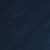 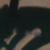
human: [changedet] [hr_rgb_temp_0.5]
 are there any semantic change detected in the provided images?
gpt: An archipelago was created in the sea.